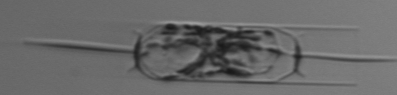
Label: Ditylum_brightwellii